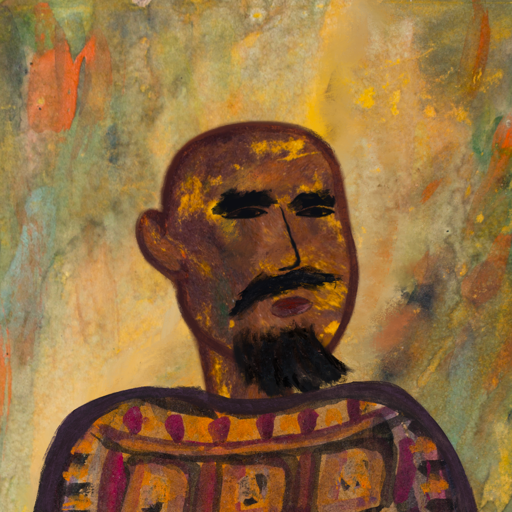
Background: Comrade, Head And Neck Side: Comrade, Face Side: Mosgoul, Bust: Doll, Hair Side: Blank, Head Accessory: Blank, Second Necklace: Blank, Necklace: Blank, Baby: Blank